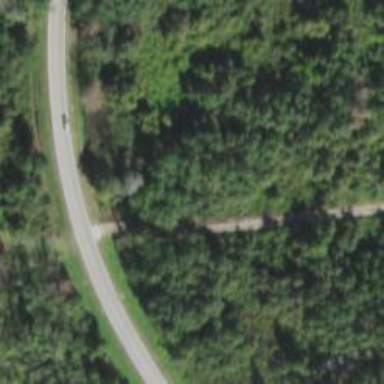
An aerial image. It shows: Driveway leading to service road.